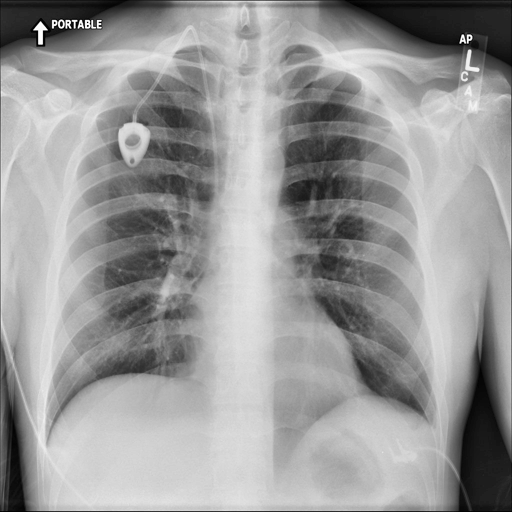
Finding: NORMAL